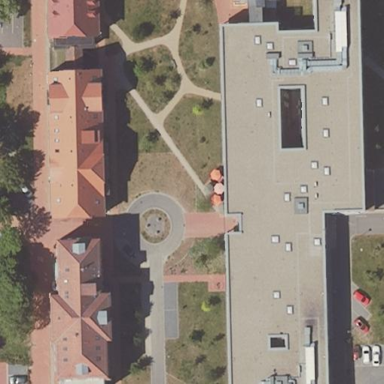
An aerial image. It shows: Healthcare facility identified as hospital.